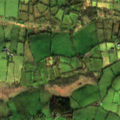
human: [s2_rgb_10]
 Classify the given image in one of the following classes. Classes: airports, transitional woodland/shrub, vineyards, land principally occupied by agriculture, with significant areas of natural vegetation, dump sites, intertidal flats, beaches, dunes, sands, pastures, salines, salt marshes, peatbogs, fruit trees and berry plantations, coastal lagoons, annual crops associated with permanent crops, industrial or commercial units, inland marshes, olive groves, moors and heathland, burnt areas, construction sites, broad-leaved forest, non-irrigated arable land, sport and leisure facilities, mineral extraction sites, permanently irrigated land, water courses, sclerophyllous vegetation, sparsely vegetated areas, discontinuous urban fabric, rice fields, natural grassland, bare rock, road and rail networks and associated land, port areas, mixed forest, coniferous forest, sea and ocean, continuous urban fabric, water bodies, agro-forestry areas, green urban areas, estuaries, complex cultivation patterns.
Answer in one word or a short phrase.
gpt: pastures